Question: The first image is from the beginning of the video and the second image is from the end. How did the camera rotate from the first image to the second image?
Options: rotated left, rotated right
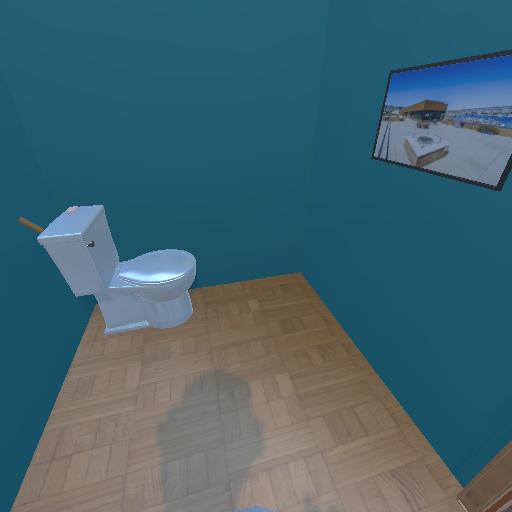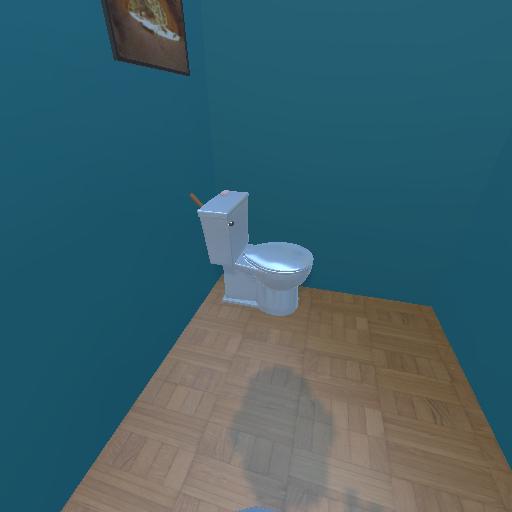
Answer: rotated left